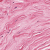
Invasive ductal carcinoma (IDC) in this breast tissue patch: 0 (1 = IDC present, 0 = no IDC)